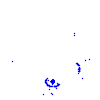
Particle: proton